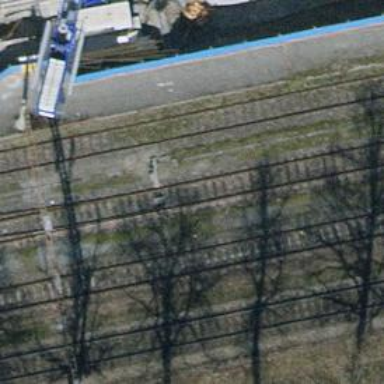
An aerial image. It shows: Railway switch.